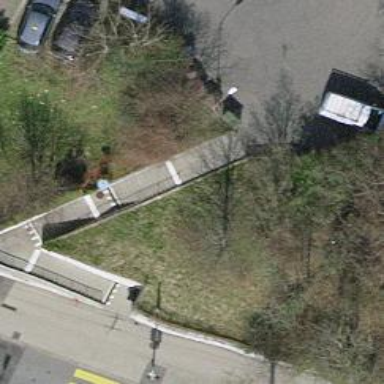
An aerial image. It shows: Set of concrete steps.